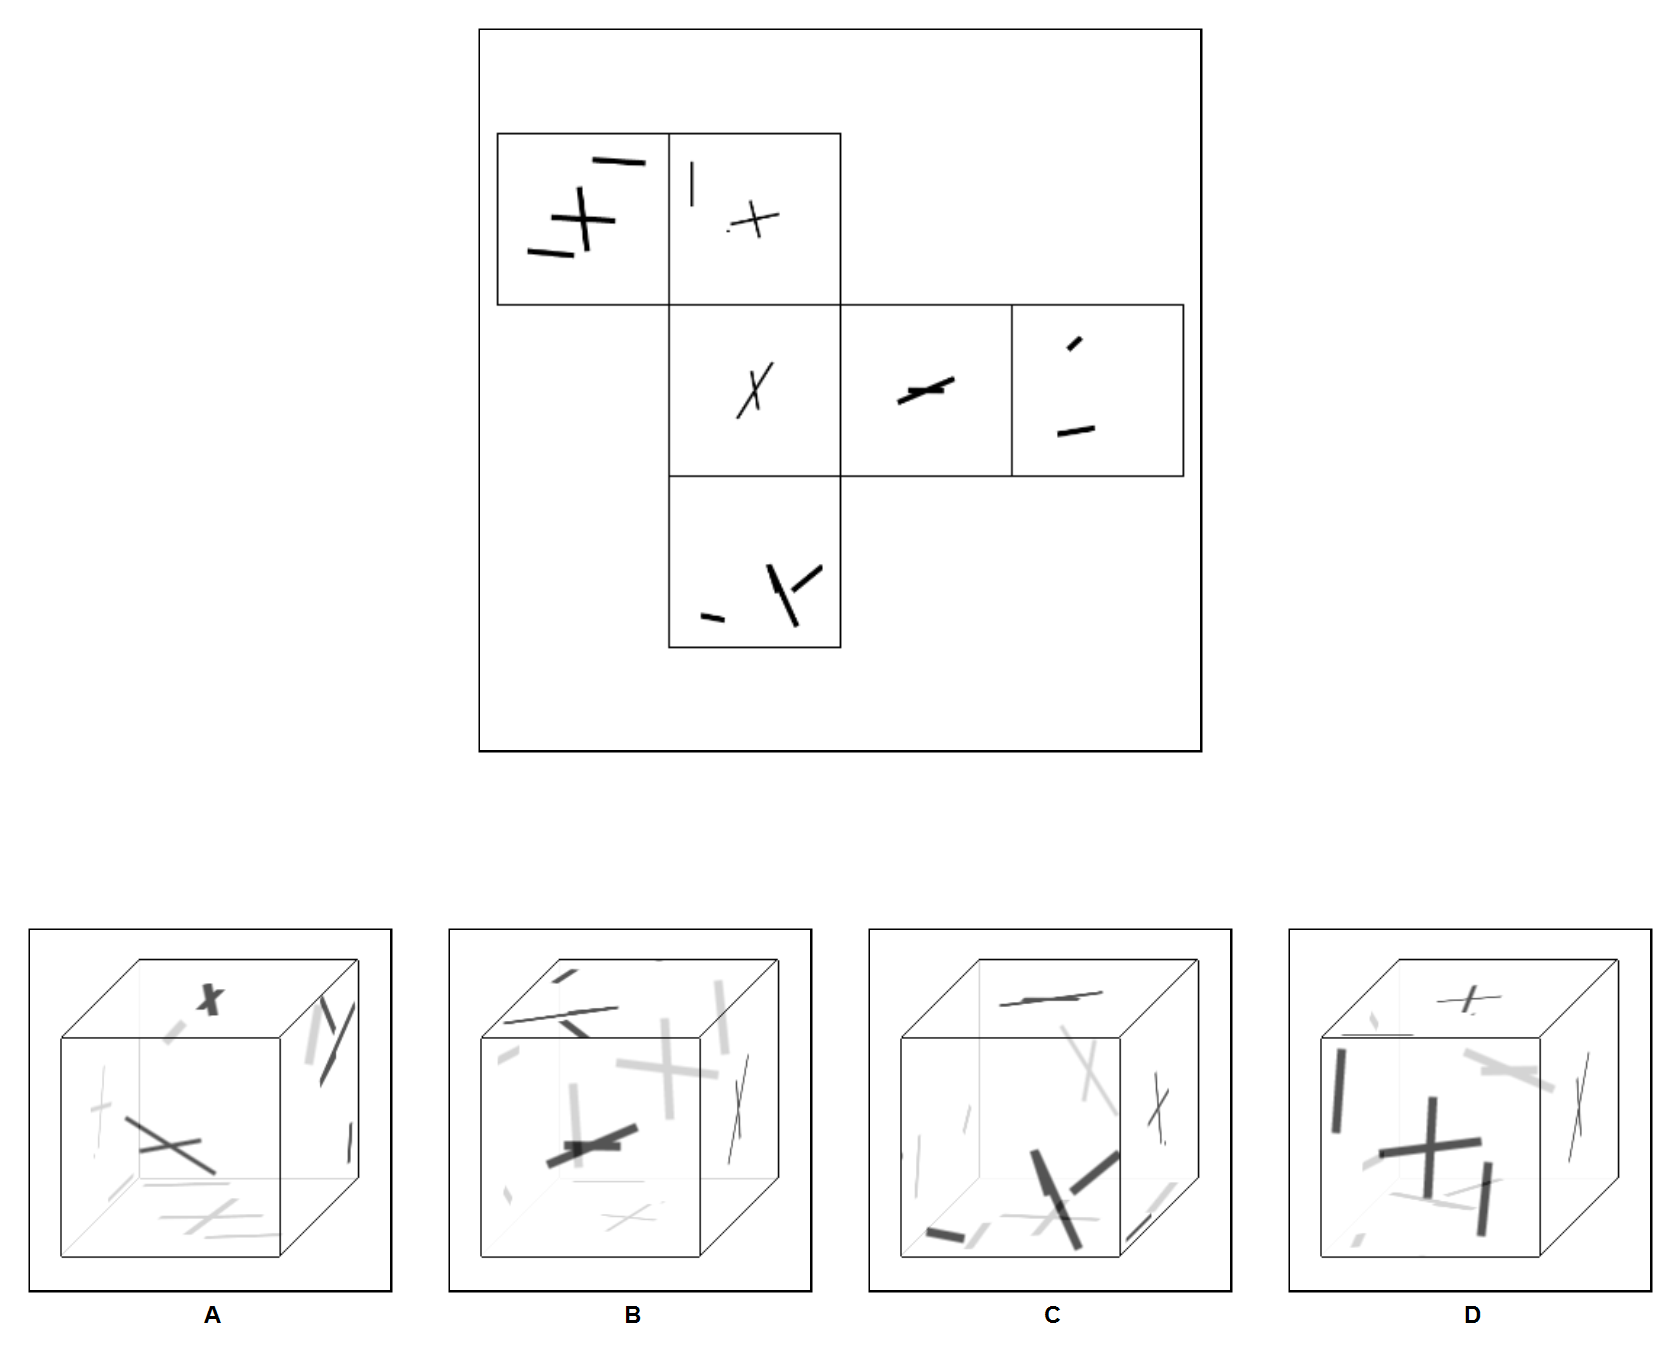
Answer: C